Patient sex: M
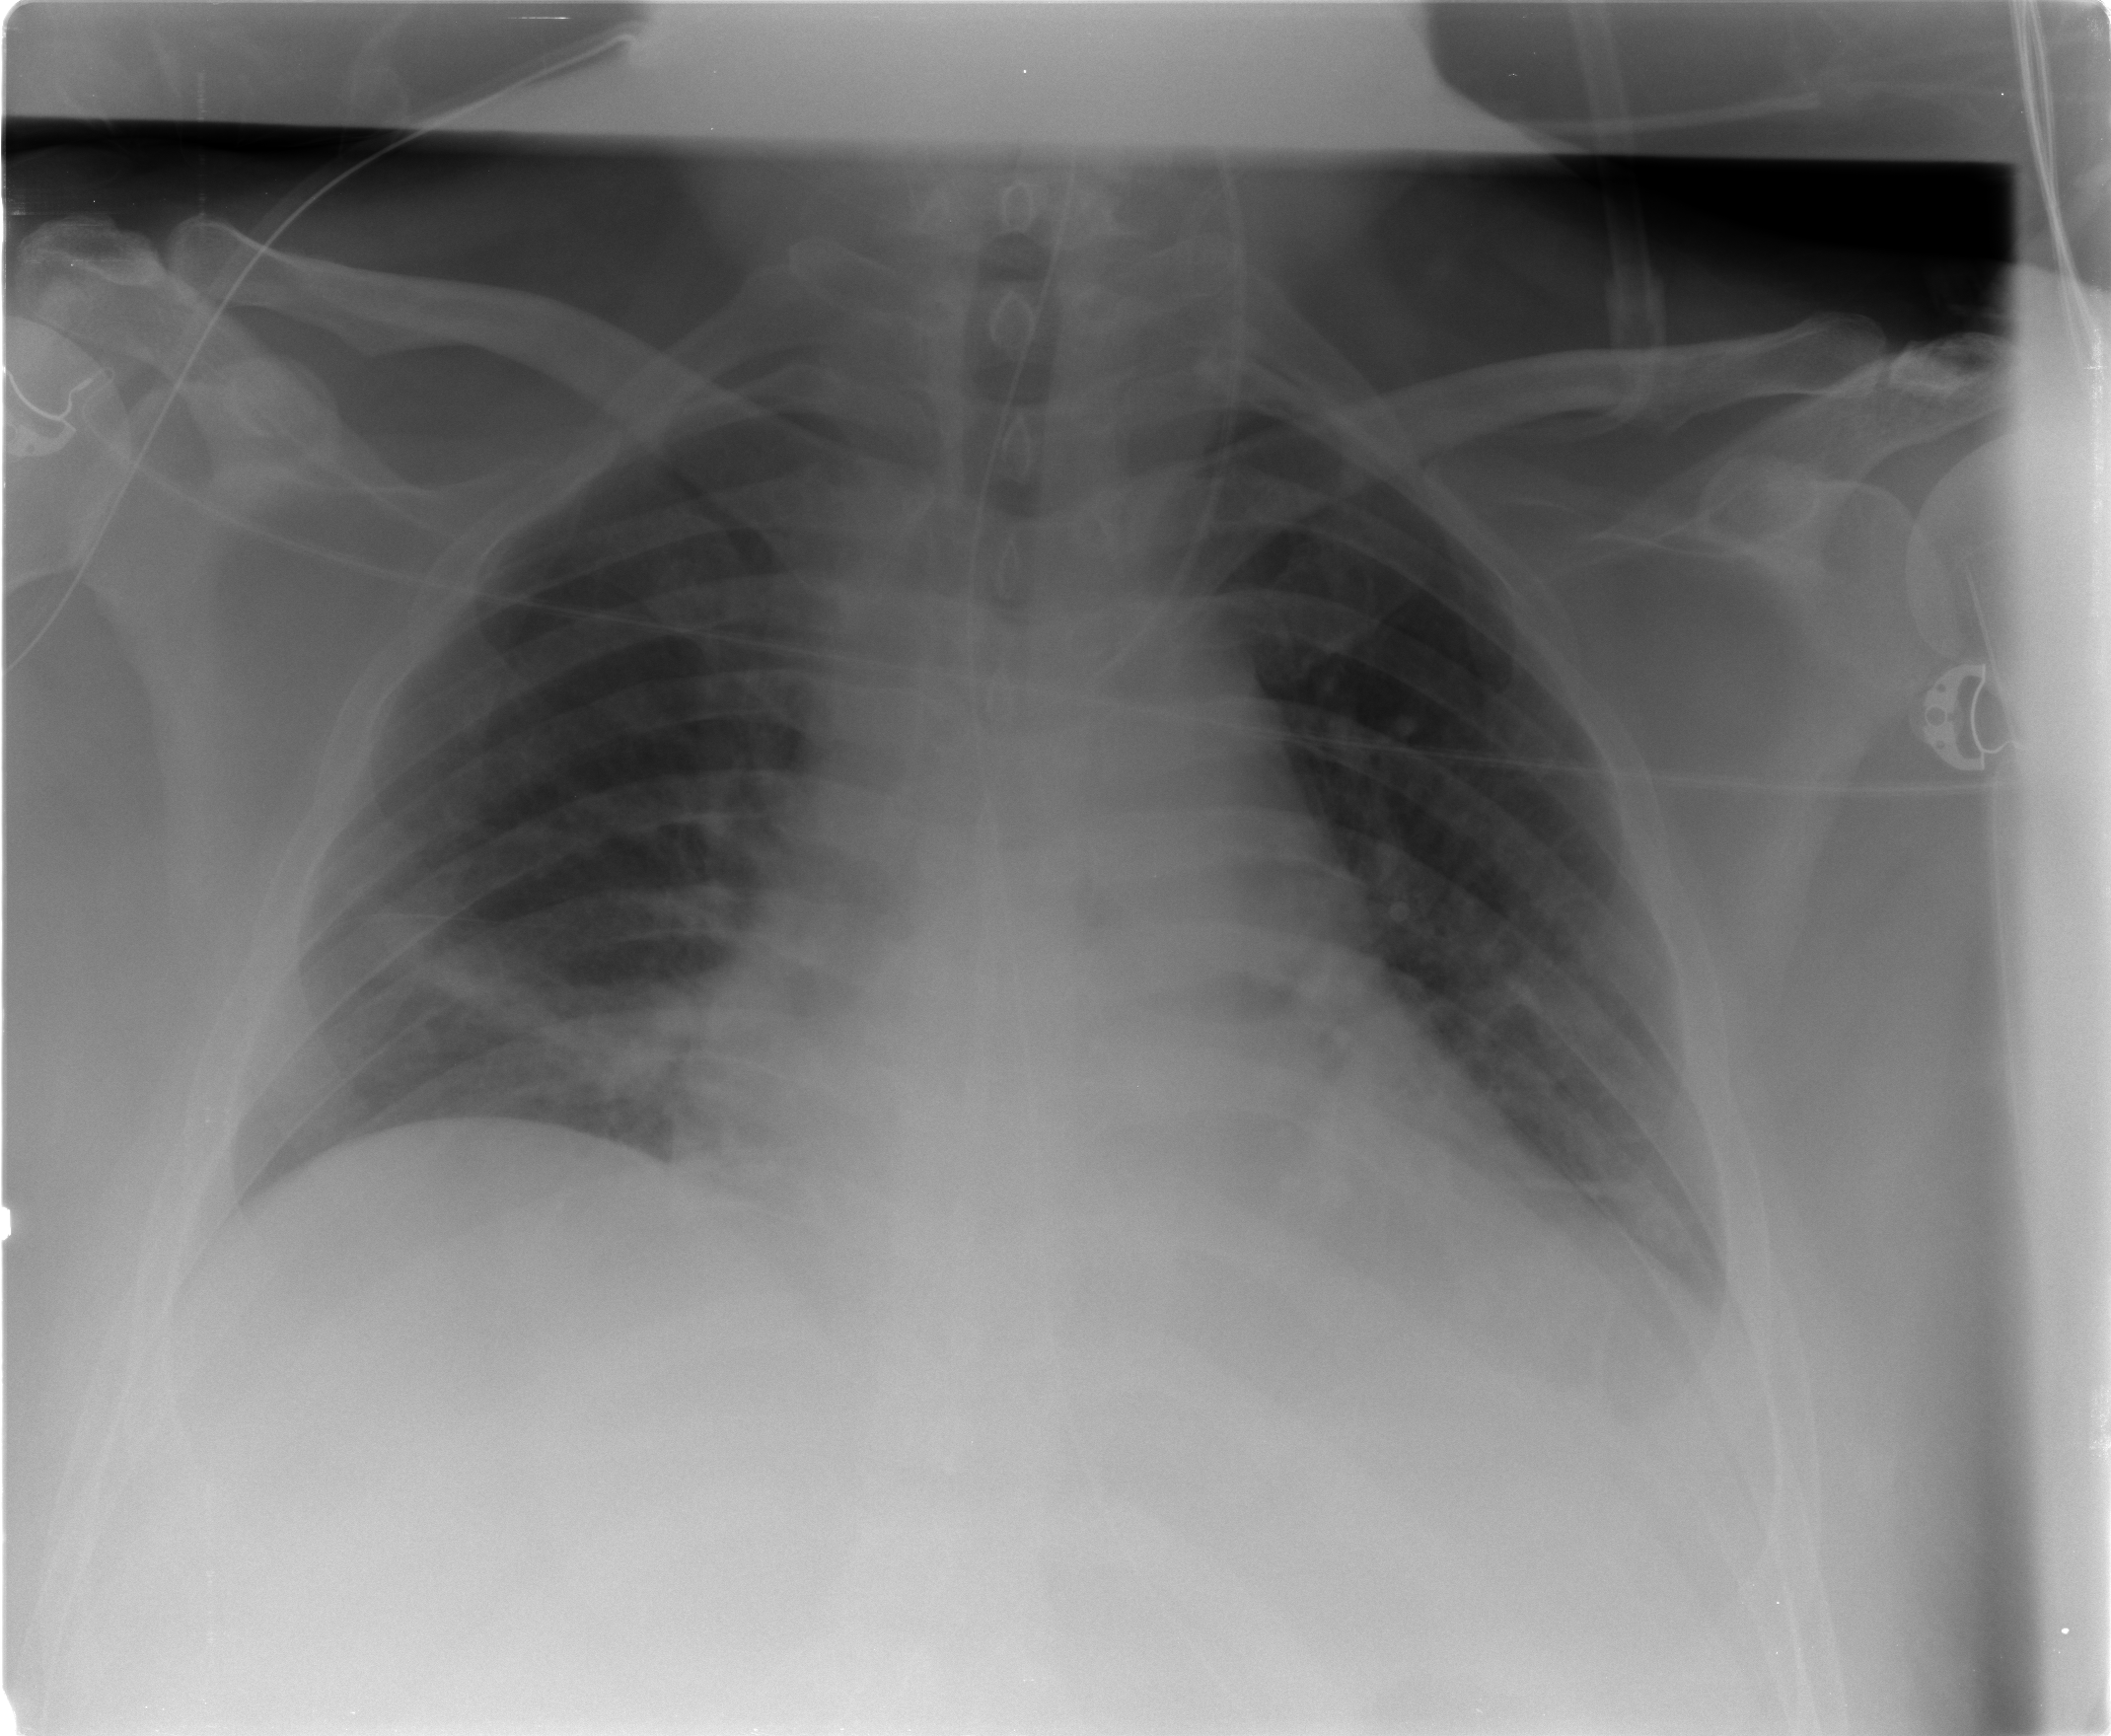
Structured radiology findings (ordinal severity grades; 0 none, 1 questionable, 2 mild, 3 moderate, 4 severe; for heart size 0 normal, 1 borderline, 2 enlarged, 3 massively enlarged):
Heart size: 2
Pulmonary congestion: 1
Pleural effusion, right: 0
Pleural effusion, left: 0
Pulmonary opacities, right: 0
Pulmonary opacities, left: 0
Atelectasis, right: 2
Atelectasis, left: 2